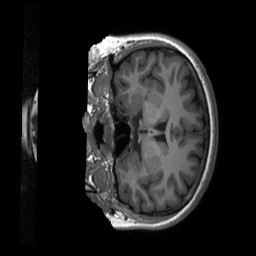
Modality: T1w
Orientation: coronal
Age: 27
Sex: female
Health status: healthy
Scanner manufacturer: siemens
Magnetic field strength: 3 T
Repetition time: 2.3 s
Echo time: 0.00229 s